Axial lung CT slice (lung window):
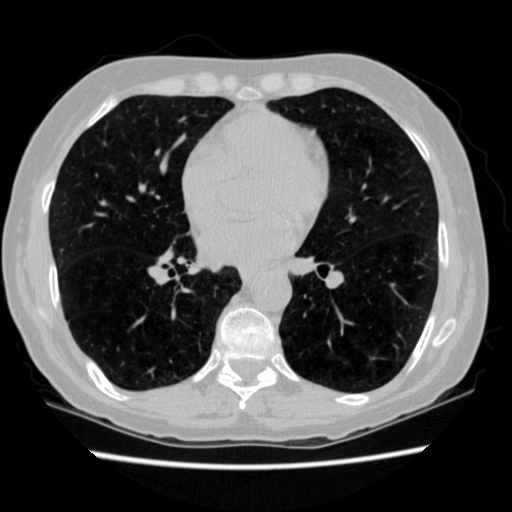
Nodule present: no